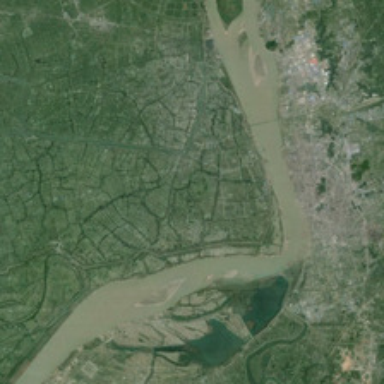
A river with dark green water in the middle .